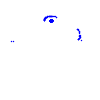
Particle: kaon